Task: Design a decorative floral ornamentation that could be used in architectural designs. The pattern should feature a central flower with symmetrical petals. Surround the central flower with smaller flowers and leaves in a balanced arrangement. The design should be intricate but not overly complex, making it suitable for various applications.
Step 993:
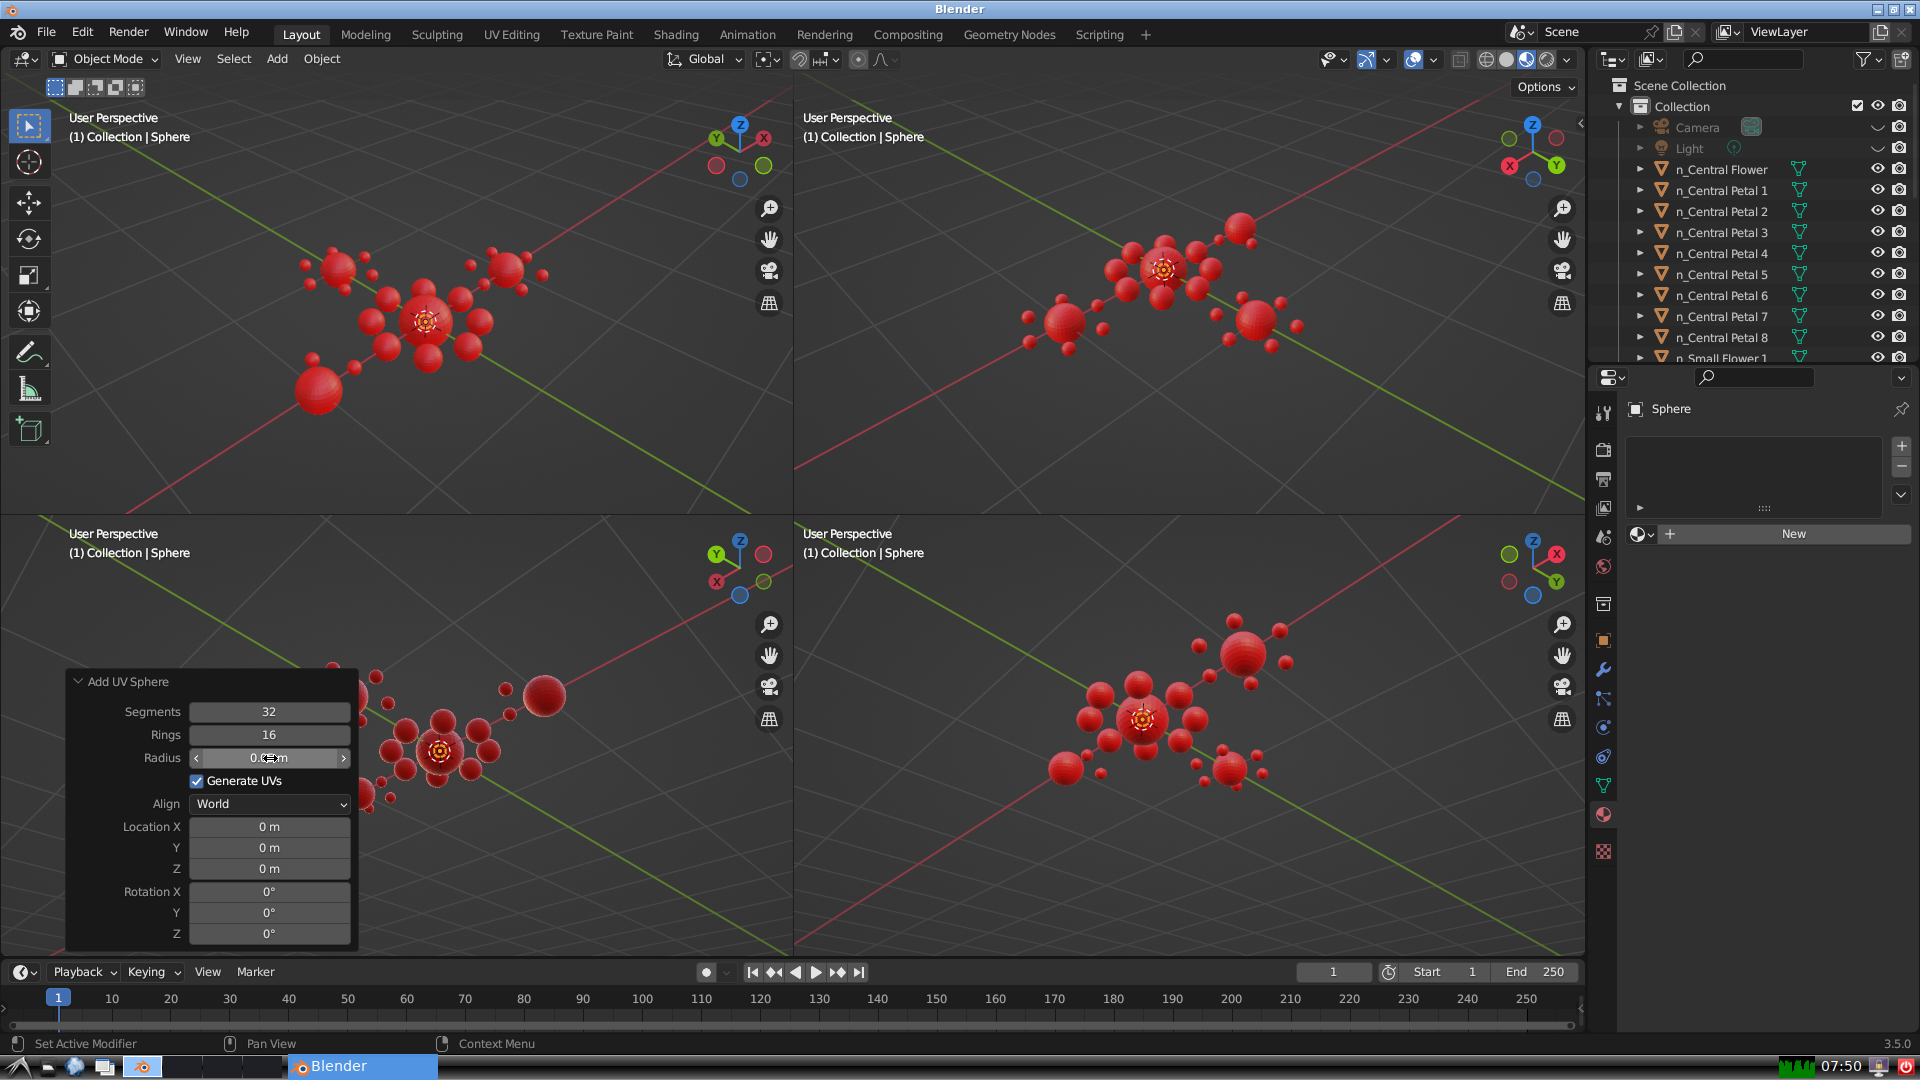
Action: {"mouse_move": [960, 540]}